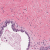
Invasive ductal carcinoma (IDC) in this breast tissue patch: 0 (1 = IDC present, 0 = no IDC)